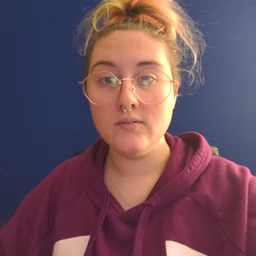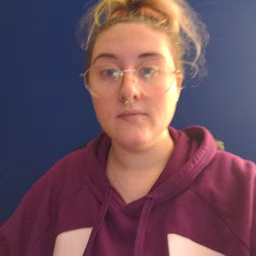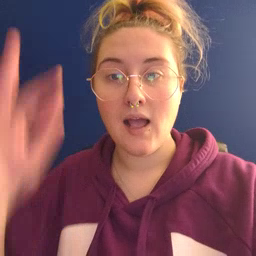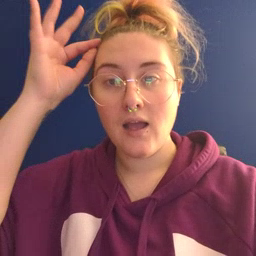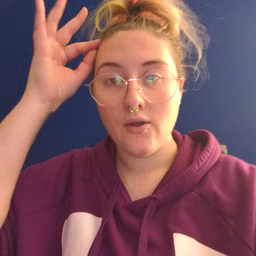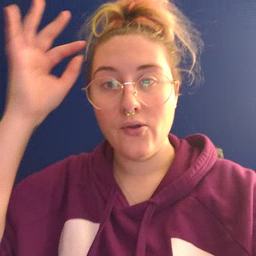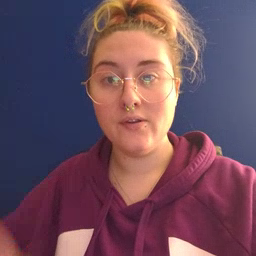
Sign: hair